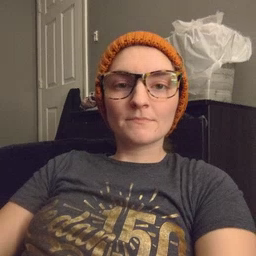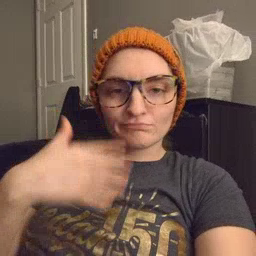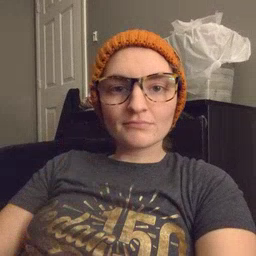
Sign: sad